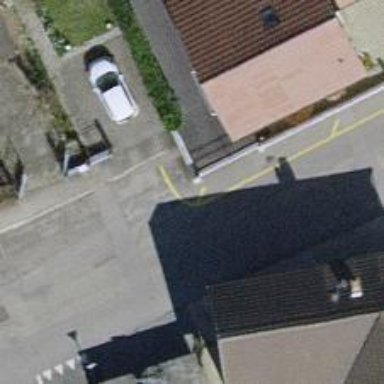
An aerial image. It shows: Asphalt sidewalk.